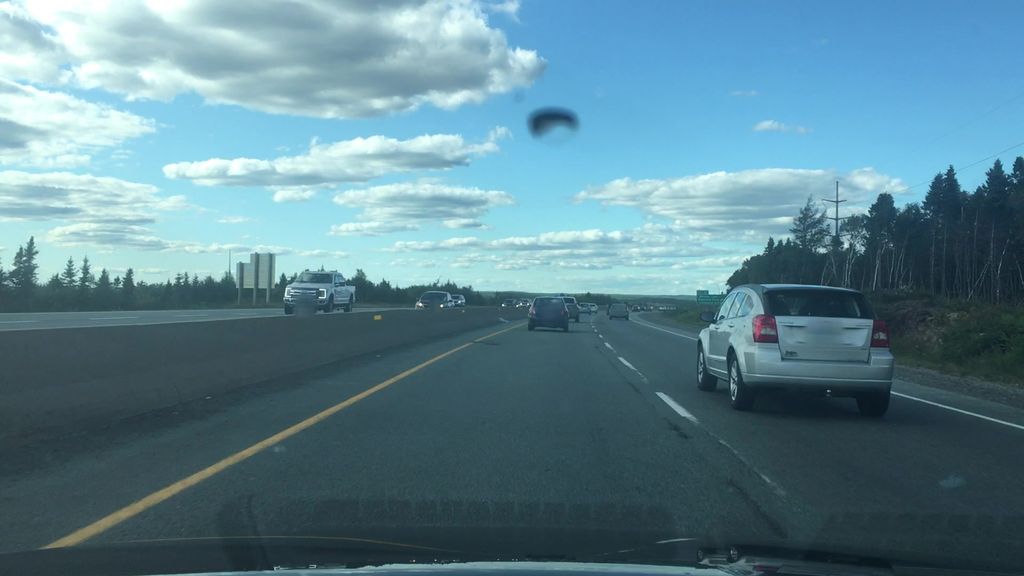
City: halifax